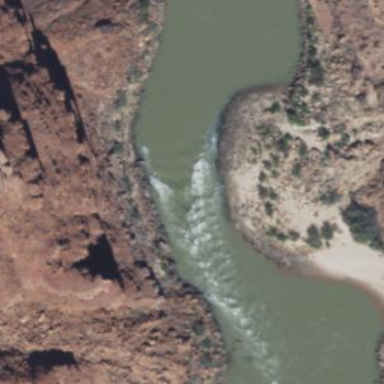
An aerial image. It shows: Natural water feature with rapids.